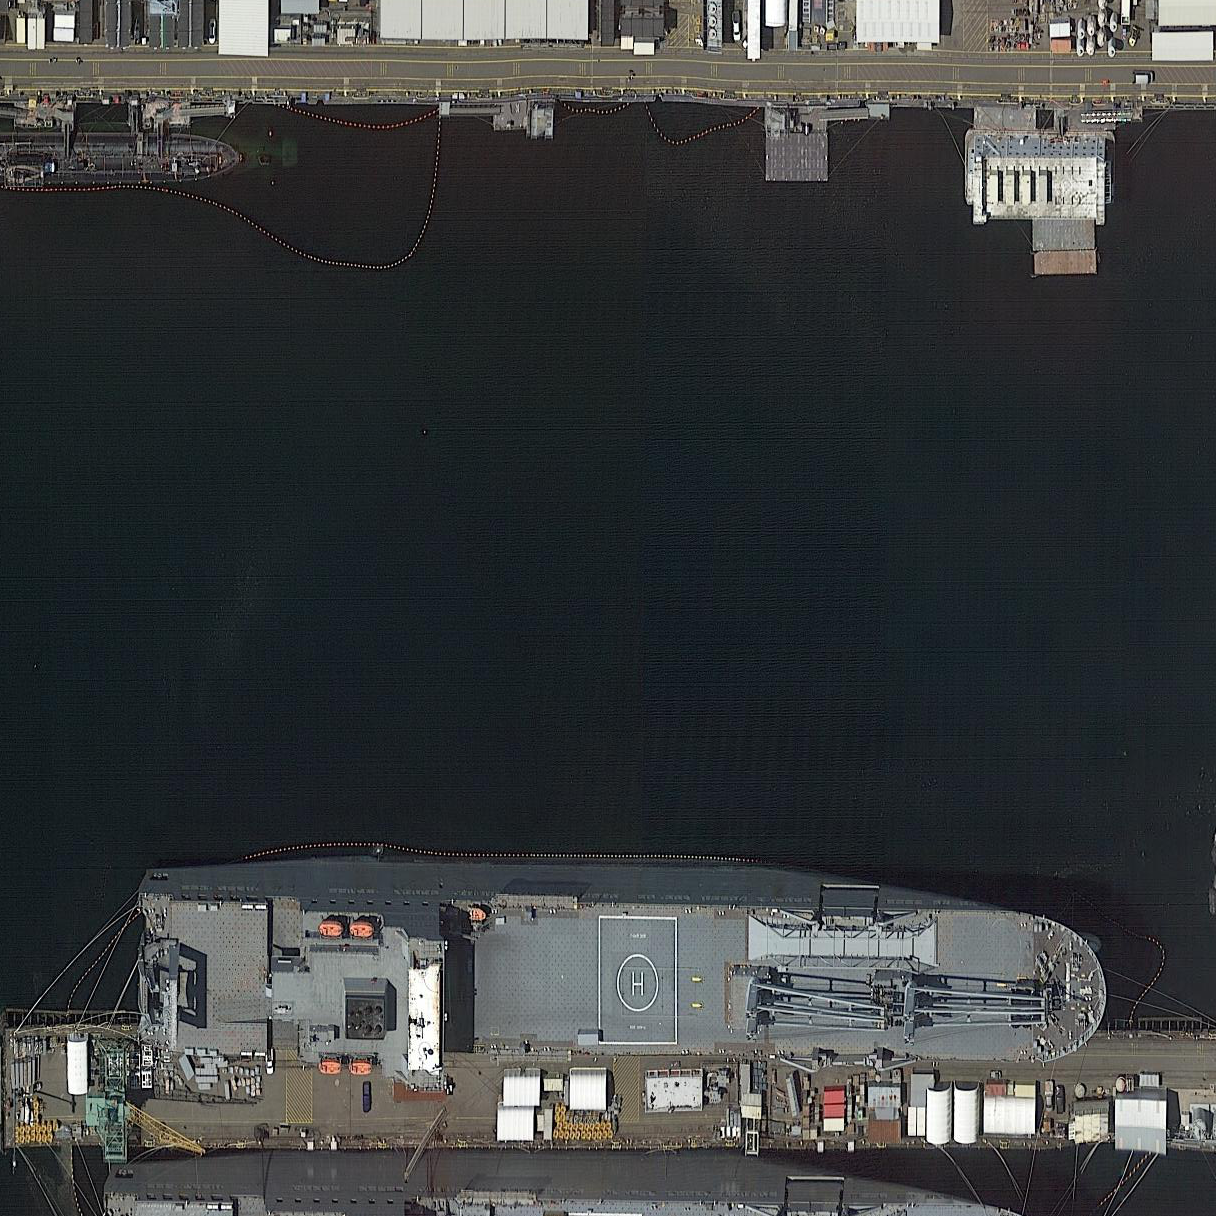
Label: Crane_ship